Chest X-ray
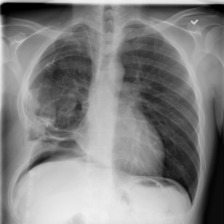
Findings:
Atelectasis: negative
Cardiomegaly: negative
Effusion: negative
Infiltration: negative
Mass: negative
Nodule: negative
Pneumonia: negative
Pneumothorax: negative
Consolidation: negative
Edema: negative
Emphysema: negative
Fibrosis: negative
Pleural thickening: negative
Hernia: negative